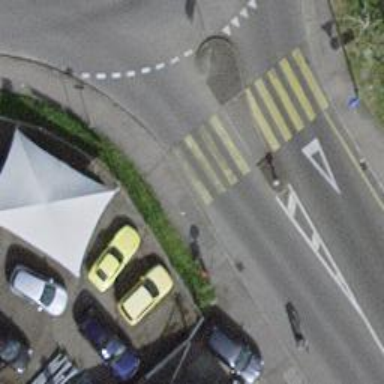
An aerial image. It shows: Marked pedestrian crossing with zebra designation and central island.